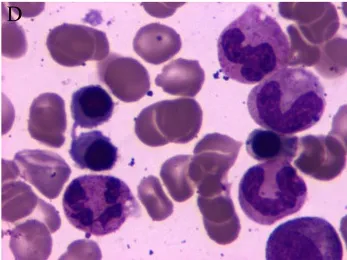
Periodic acid-Schiff staining of bone marrow aspirate from the 3 patients at the time of admission. (D) Patient 3 experienced complete remission after the chemotherapy.
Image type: pathology (pas)